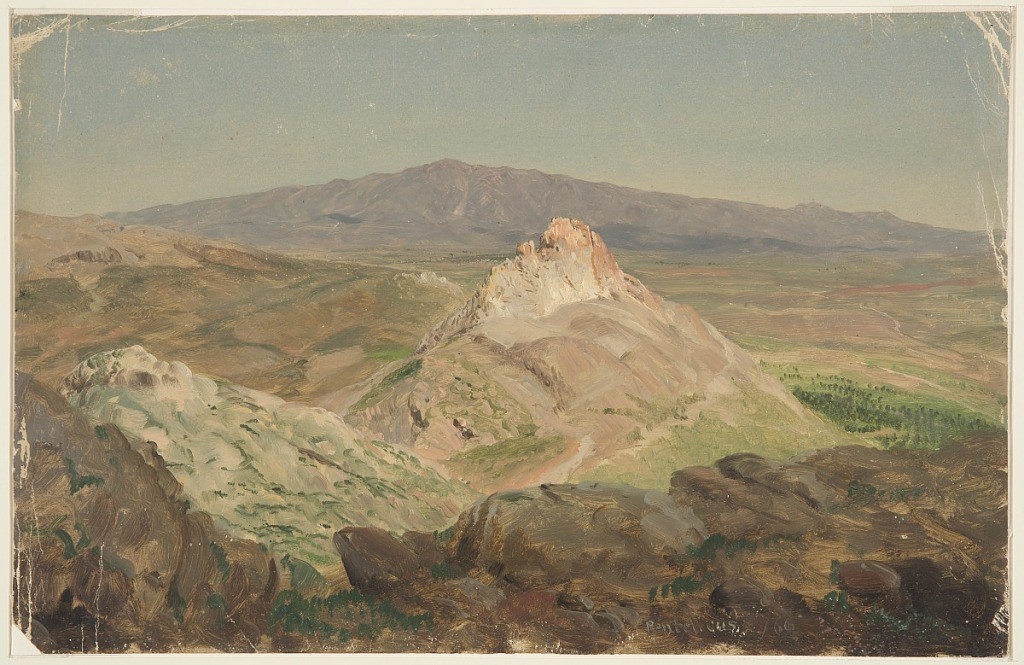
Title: Mount Pentelicus, Greece
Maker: Frederic Edwin Church, American, 1826–1900
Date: April 1869
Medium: Brush and oil paint, graphite on off-white paperboard
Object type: Drawing
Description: Landscape sketch showing a view of Mt. Pentelicus in Athens, Greece, possibly from Filothei Hill. Dotted with green shrubs, a dark, rocky ridge extends across the immediate foreground. Beyond it, a craggy prominence with rocky pinnacles is visible at center, while the nearby hill range extends out of view at left. In the middle distance, the terrain descends to a green, cultivated valley before rising in the background to a long, gray and purple mountain range. Situated in the background at center, the summit of Mt. Pentelicus helps form a shallow, triangular horizon. The blue sky above is devoid of clouds.